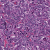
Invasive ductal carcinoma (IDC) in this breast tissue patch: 1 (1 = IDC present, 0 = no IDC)